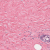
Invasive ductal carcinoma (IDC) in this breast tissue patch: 0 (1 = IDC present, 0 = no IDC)